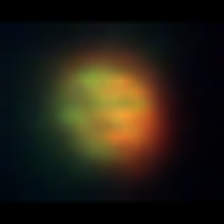
Taxon: NanoPlankton
Group: Other